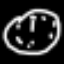
Label: clock